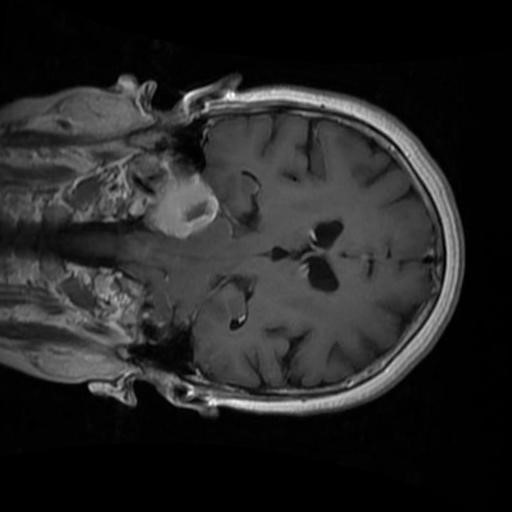
Label: brain_menin